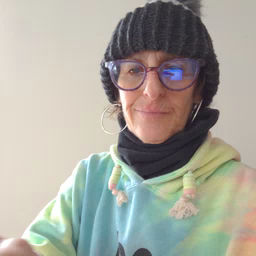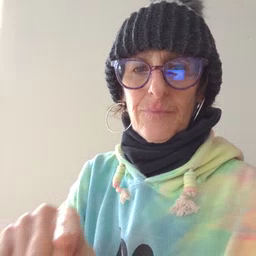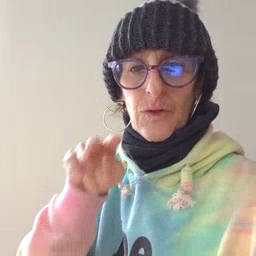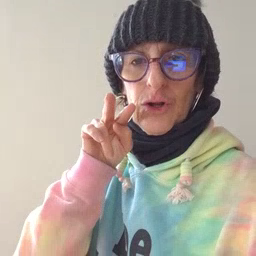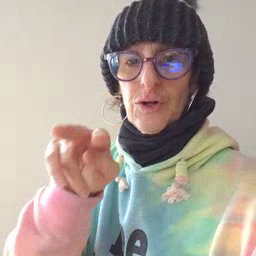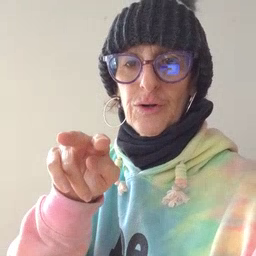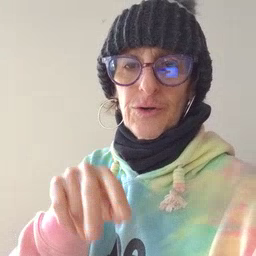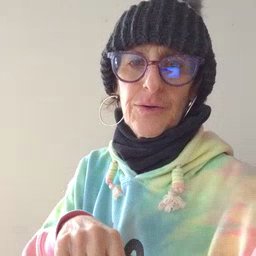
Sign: look